Aerial crown-view tile of a tropical tree (Barro Colorado Island, Panama), acquired 20241216:
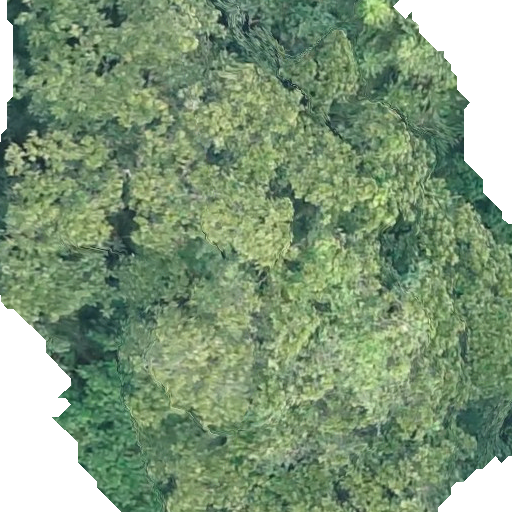
Species: Anacardium excelsum
GBIF accepted scientific name: Anacardium excelsum
Crown area: 401.218 m²